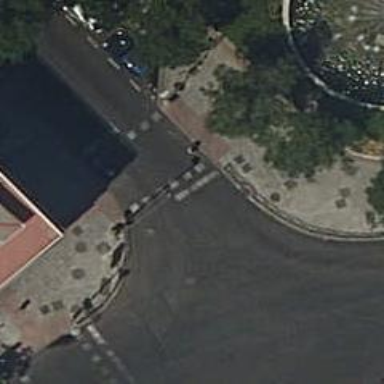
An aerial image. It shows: Road with traffic signals at crossing.